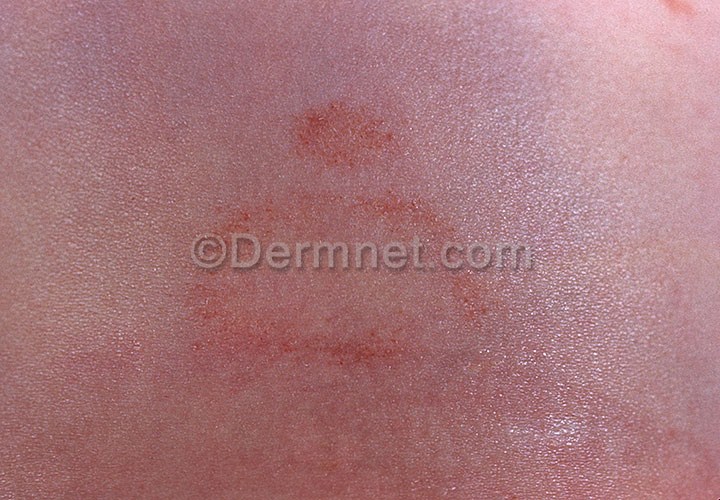
Disease: Vasculitis Photos